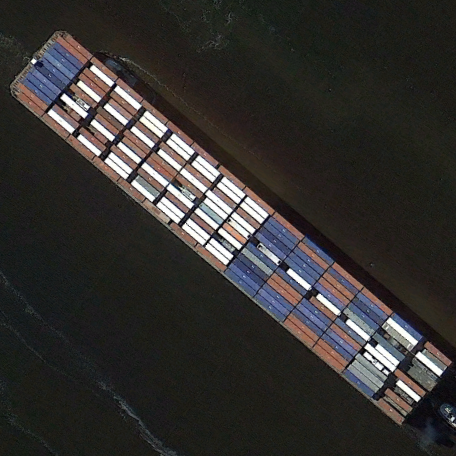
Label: civil